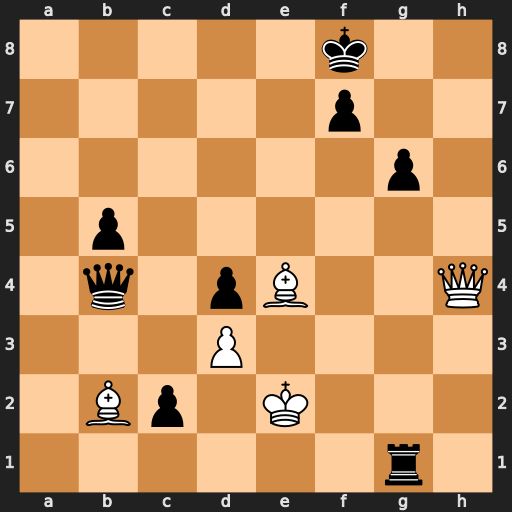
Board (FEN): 5k2/5p2/6p1/1p6/1q1pB2Q/3P4/1Bp1K3/6r1
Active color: w
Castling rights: -
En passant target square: -
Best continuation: Qd8+ Kg7 Bxd4+ Qxd4 Qxd4+